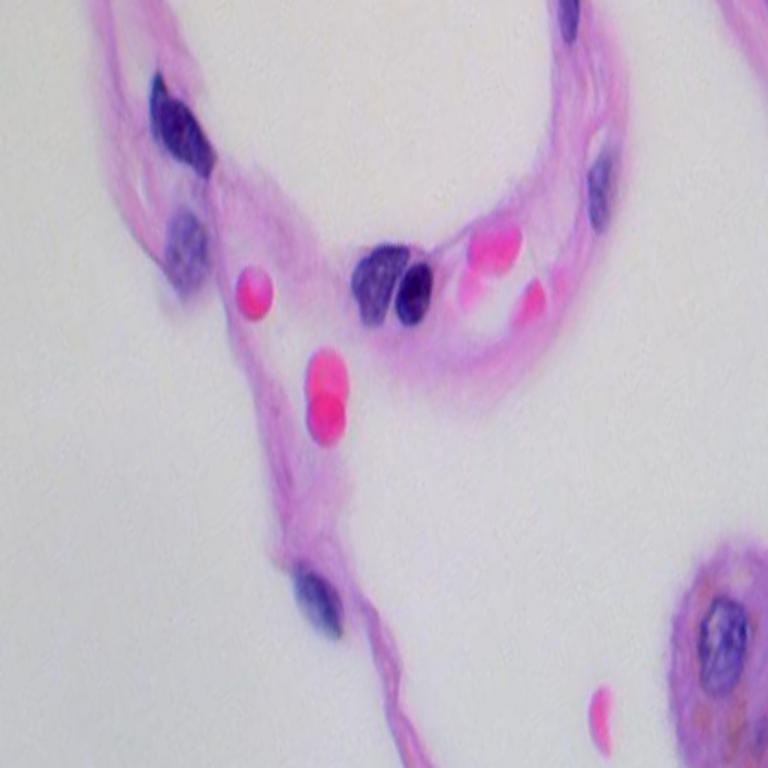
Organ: lung
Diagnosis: benign